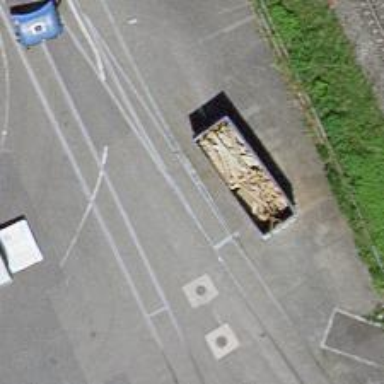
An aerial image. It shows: Railway switch.